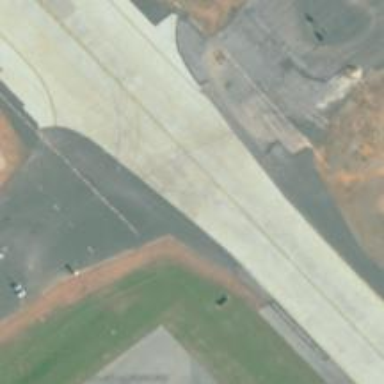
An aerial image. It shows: View of taxiway at the airport.